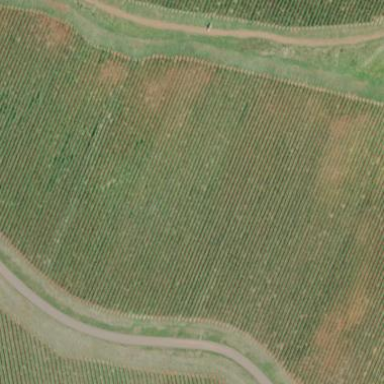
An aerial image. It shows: Vineyard growing grapes.